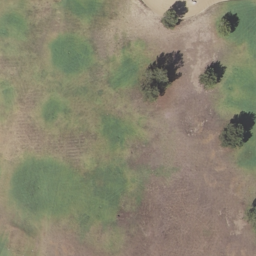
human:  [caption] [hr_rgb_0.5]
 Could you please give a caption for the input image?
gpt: This is a part of a golf course with withered turfs and some trees .

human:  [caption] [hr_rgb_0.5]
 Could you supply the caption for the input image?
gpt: There are withered turfs and some trees in the golf course .

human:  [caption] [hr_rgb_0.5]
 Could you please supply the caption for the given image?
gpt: A part of a golf course with withered turfs and some trees .

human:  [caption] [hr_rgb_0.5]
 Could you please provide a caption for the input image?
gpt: A part of a golf course with withered turfs and some trees .

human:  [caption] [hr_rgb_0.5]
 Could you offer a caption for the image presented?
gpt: Withered turfs and some trees in the golf course .